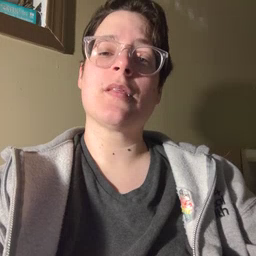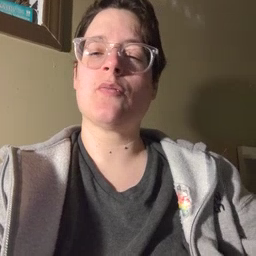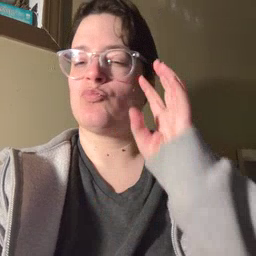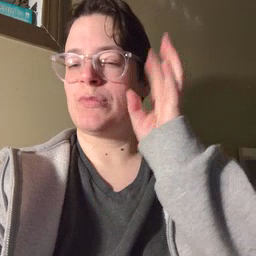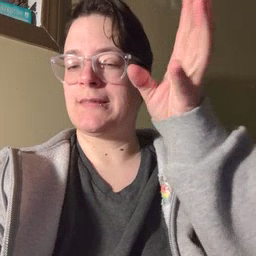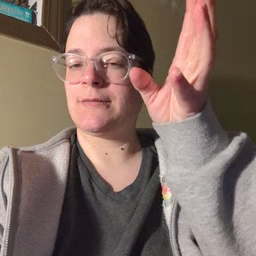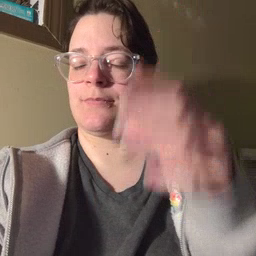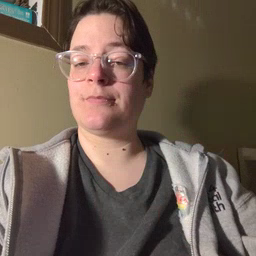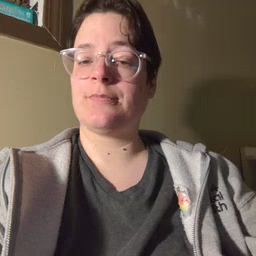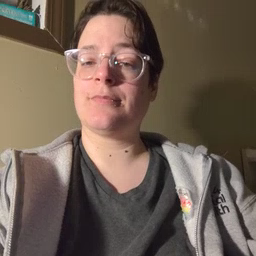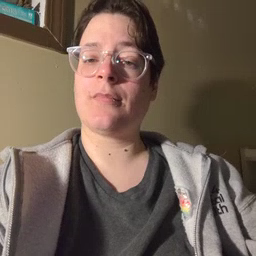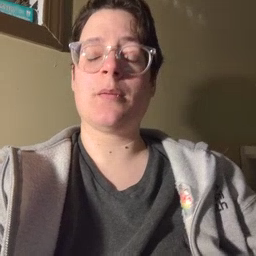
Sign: pretend